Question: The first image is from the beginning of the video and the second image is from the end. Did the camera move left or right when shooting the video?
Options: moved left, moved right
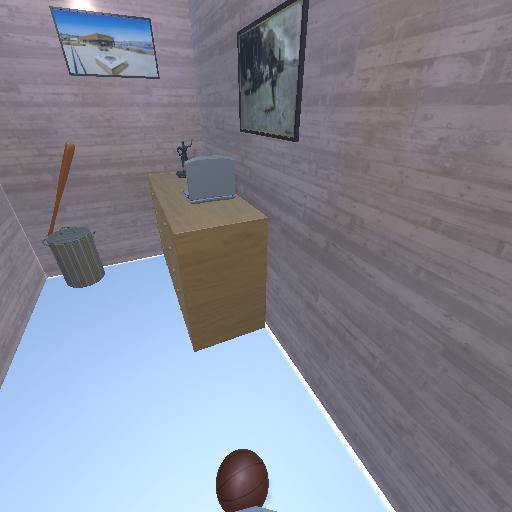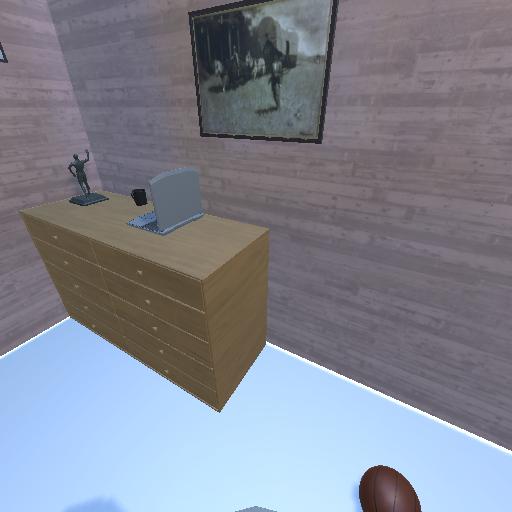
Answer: moved left